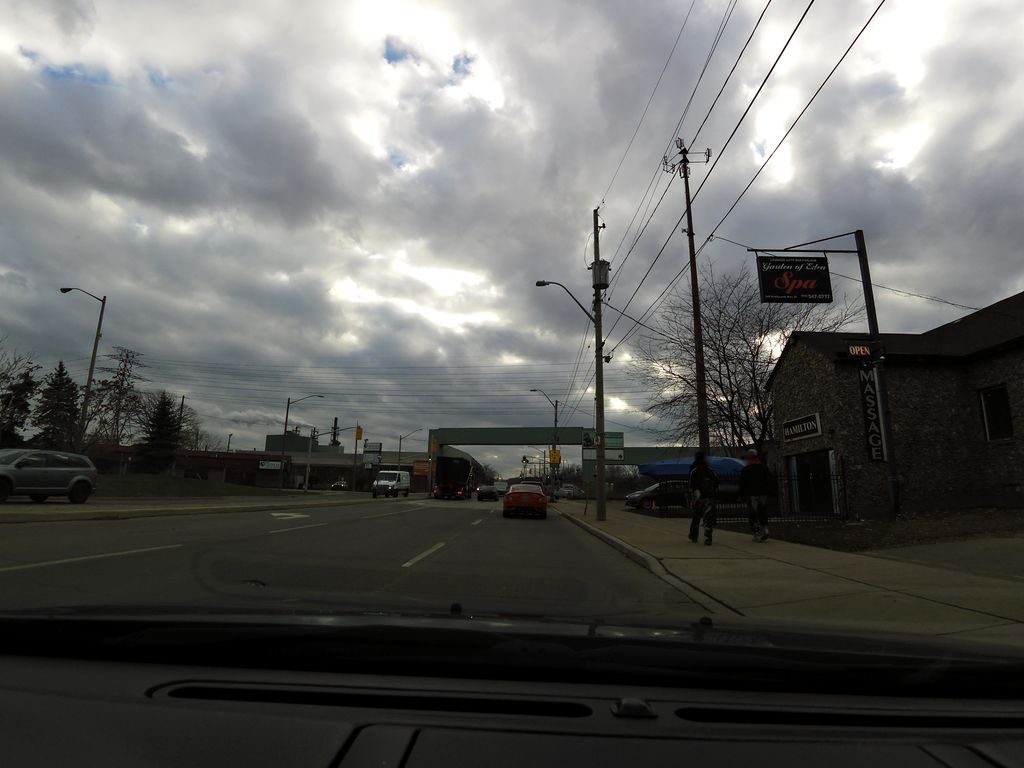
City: hamilton